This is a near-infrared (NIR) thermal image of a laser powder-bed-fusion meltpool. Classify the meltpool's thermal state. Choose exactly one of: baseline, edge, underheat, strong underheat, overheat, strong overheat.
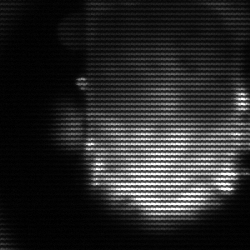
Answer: baseline